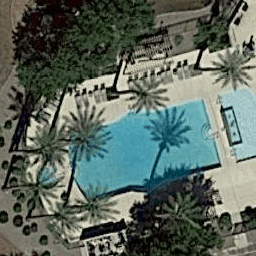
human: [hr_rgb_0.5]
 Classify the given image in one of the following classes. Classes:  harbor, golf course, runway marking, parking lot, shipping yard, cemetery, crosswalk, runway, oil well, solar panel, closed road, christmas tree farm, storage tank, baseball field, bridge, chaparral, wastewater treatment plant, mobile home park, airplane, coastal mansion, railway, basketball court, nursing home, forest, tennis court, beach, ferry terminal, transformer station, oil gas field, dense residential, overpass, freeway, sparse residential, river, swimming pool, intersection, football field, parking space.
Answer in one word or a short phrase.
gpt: swimming pool